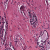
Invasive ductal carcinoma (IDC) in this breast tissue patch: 0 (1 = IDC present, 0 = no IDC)